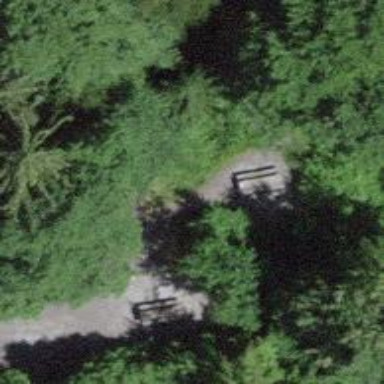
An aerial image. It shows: Picnic site popular for tourists.